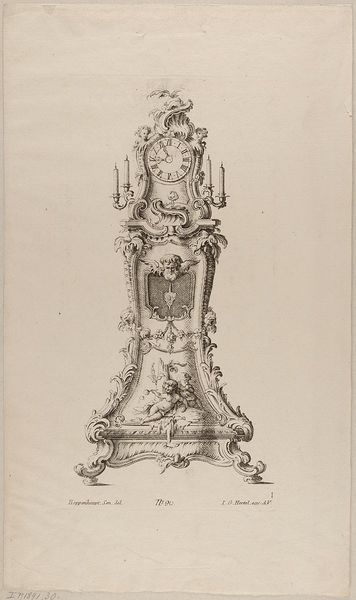
Titel: Standuhr, Nachstich von Blatt 1 der Folge 'Standuhren auf schlanken Kasten'
Künstler: Johann Michael Hoppenhaupt
Standort: Hamburg
Institution: Museum für Kunst und Gewerbe Hamburg
Schlagwörter: geschichte, rokoko, engel, papier, grafik, graphik, kerze, uhr, fotografie, photographie, druckgraphik, druckgrafik, radierung, girlanden, kunstgewerbe, kerzenständer, standuhr, schnörkel, putten, kunsthandwerk, pendel, zeiger, ziffernblatt, amoretten, rocaille, verschnörkelt, saturn, zeitmessung, style, reproduktionen, blumengewinde, industriedesign, druckerzeugnisse, muschelwerk, ornamentstich, vorlageblätter